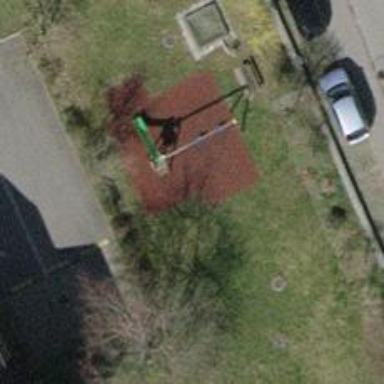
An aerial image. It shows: Playground with swings.